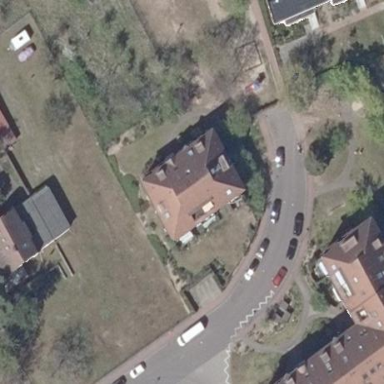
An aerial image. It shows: Residential building with half-hipped roof shape.